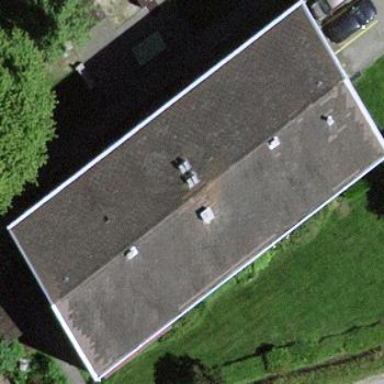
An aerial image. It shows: Gabled roof adorns the apartments building.